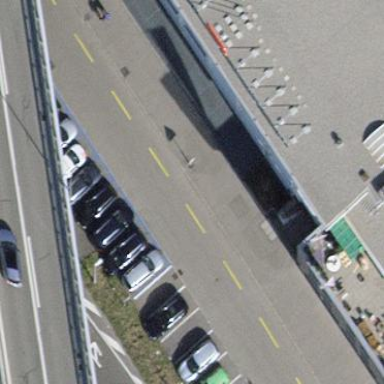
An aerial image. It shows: Parking available on the street side.